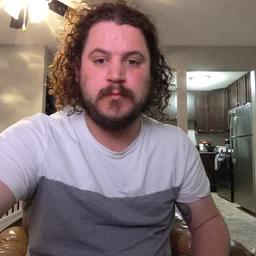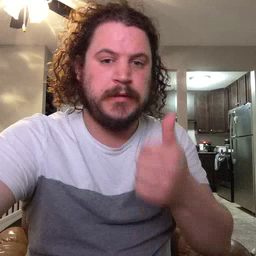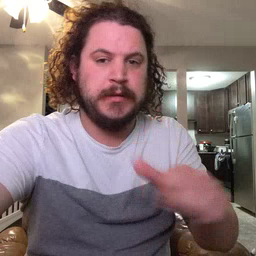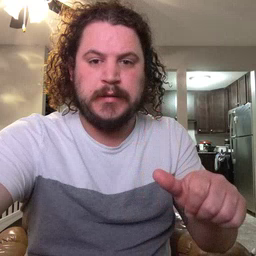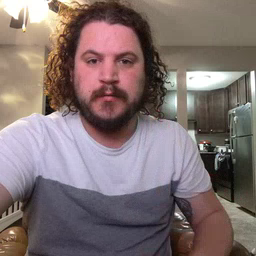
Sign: any